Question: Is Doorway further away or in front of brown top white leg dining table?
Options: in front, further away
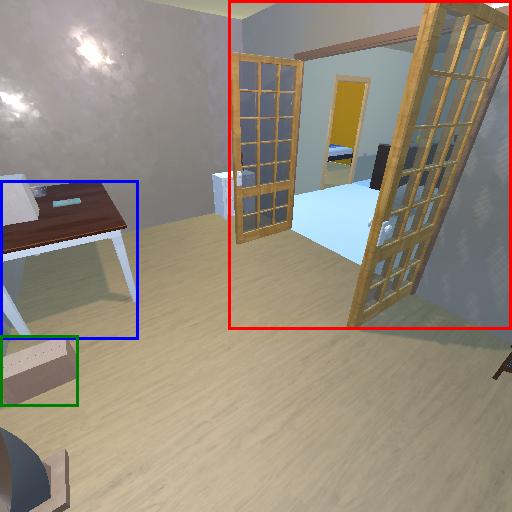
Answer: in front